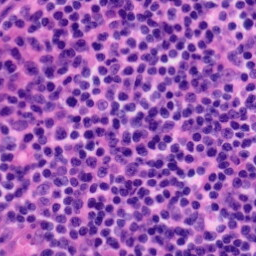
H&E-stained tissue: Tonsil